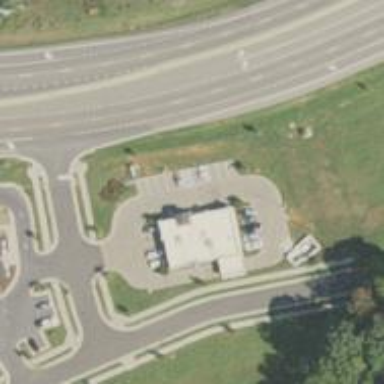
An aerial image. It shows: Healthcare clinic.